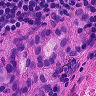
Metastatic tissue present: yes